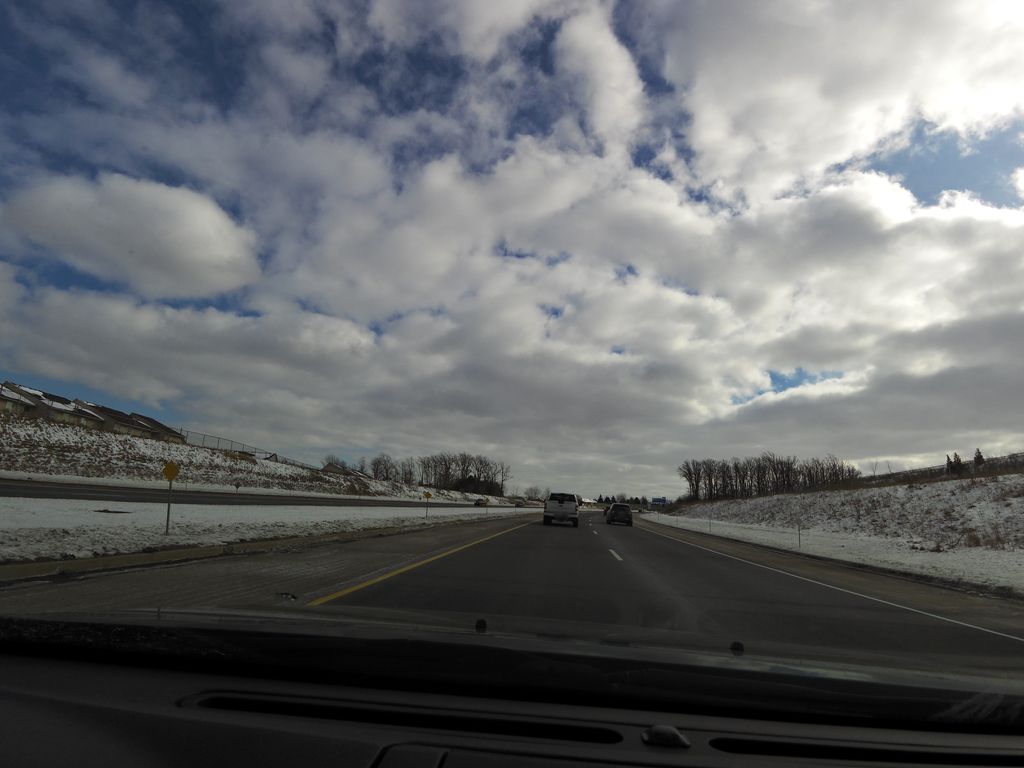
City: hamilton